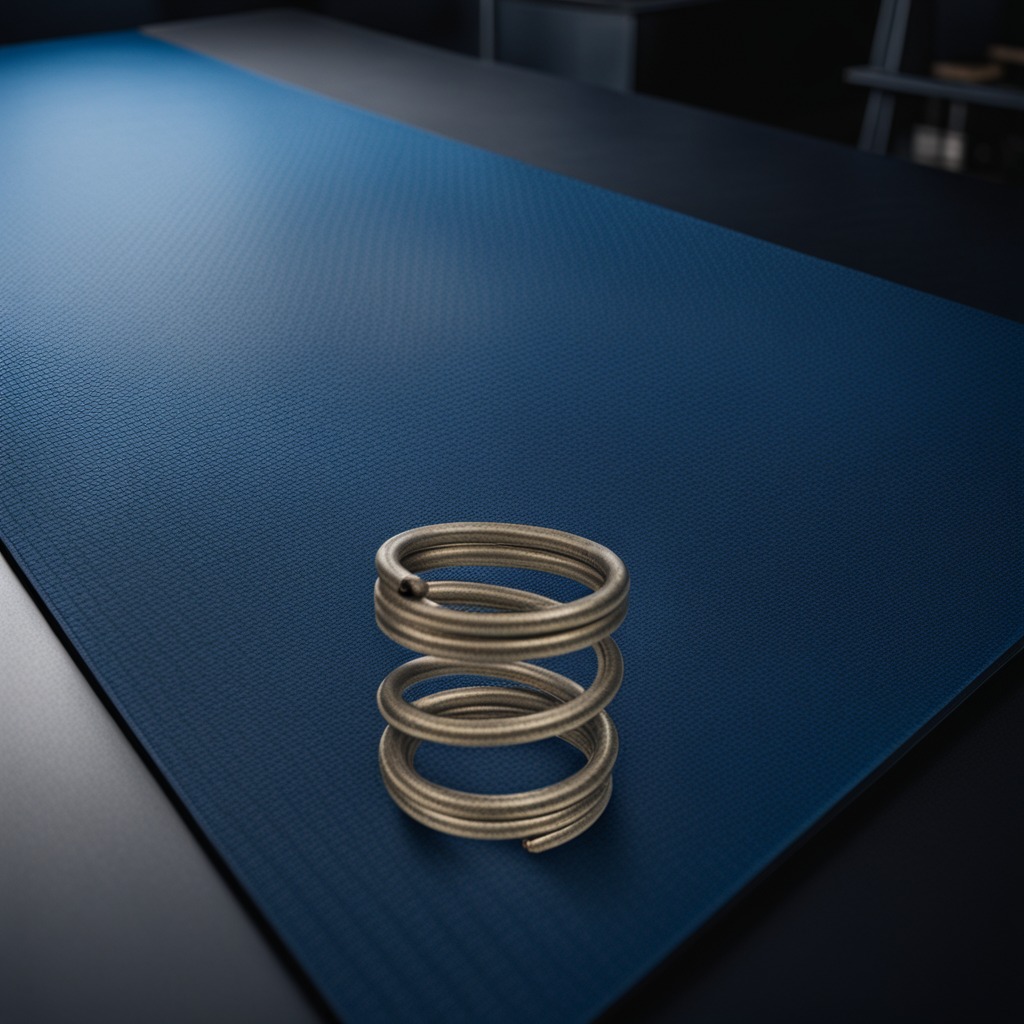
A coiled metal spring lies on a clean granite tabletop covered with a blue rubber mat inside a workshop at night dim ambient light soft shadows worn but beneath the mat